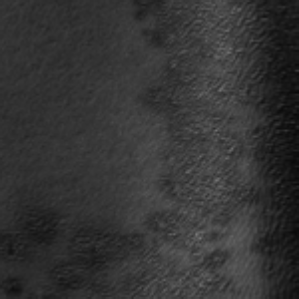
Label: frost